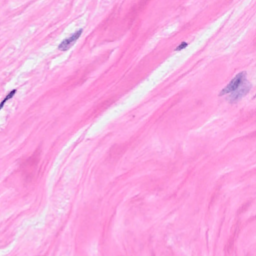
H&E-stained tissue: Breast